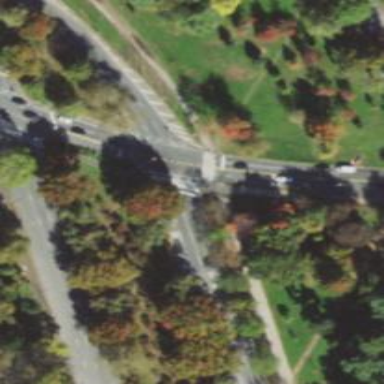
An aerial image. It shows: Crossing on the cycleway.